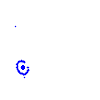
Particle: pion